Aerial crown-view tile of a tropical tree (Barro Colorado Island, Panama), acquired 20250124:
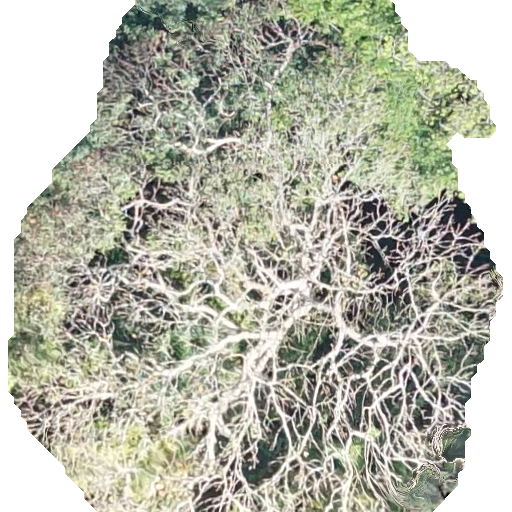
Species: Sterculia apetala
GBIF accepted scientific name: Sterculia apetala
Crown area: 345.499 m²